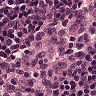
Metastatic tissue present: no